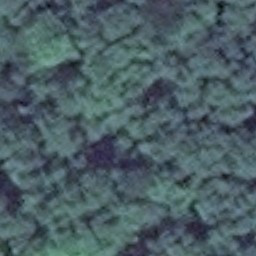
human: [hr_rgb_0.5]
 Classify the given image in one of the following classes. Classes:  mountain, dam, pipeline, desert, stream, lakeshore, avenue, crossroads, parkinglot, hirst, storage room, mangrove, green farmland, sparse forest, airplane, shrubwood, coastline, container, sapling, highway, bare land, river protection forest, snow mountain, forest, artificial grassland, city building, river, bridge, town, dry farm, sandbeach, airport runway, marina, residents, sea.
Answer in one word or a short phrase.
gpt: forest